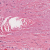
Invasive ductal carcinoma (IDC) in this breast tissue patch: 1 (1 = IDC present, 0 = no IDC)